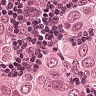
Metastatic tissue present: yes